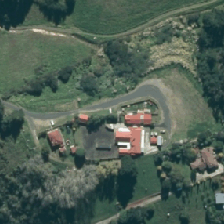
Land cover: urban_build_up